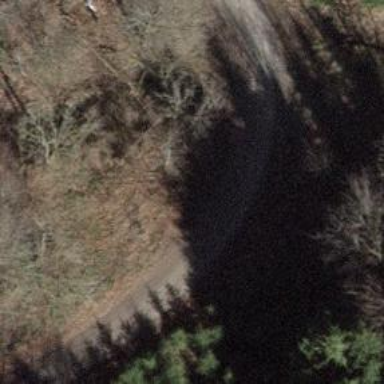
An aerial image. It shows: Culvert tunnel.